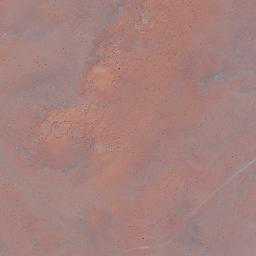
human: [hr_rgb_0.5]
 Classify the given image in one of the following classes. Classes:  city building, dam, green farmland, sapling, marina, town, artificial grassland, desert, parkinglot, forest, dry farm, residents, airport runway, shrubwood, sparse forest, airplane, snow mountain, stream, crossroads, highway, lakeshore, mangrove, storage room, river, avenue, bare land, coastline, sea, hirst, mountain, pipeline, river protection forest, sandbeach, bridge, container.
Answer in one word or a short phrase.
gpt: desert